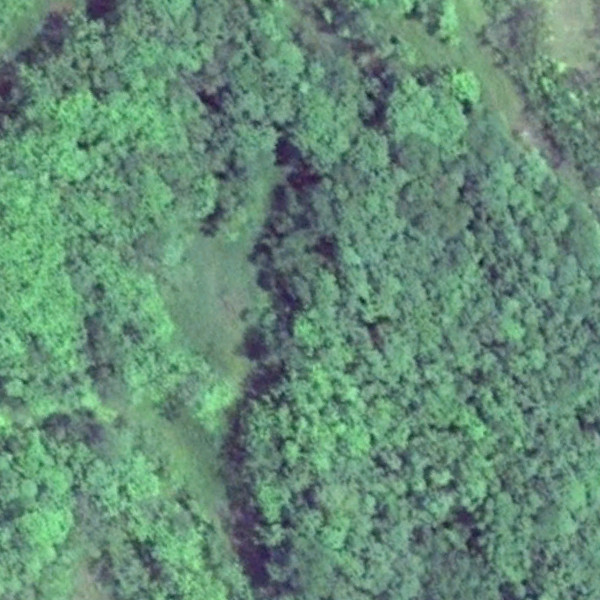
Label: Forest